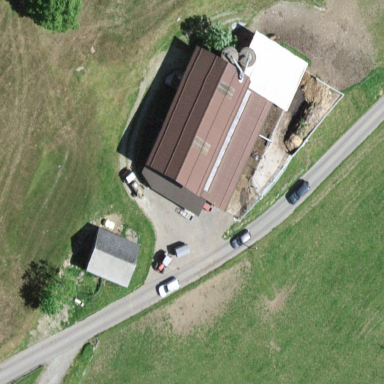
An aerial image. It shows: Farmyard area.